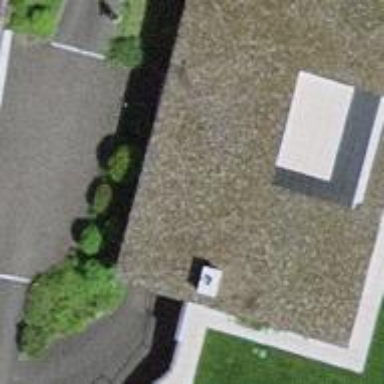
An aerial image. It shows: Detached building.